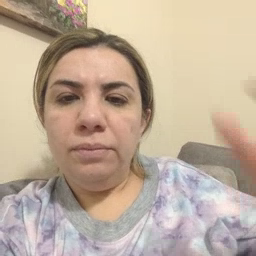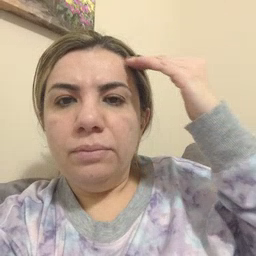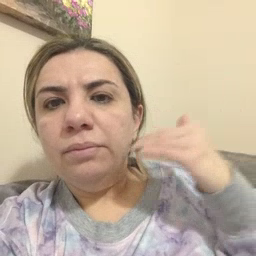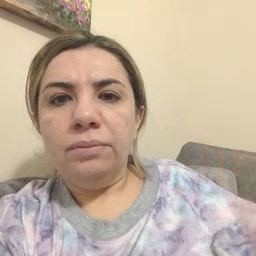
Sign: head